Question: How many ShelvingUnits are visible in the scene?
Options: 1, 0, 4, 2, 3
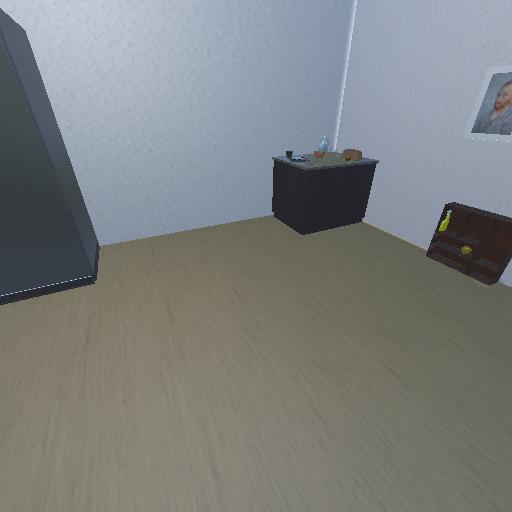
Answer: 1